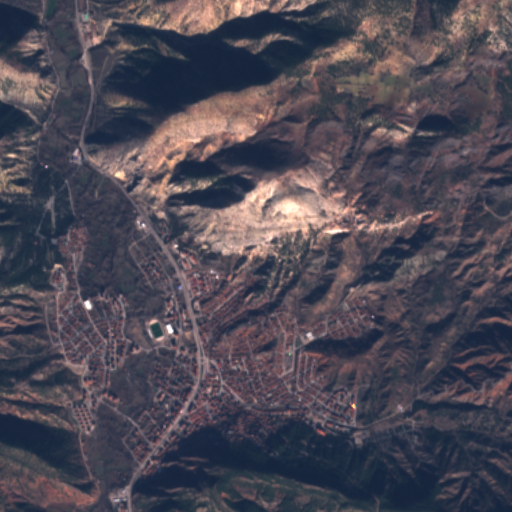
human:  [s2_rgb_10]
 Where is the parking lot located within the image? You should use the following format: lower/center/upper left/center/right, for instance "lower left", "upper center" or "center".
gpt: The parking lot is located in the center left of the image.
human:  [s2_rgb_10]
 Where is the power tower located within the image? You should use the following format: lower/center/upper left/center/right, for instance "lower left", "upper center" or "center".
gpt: The power tower is located in the lower left of the image.
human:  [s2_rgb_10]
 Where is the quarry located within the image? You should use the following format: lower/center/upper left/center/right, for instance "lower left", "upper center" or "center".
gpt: The quarry is located in the upper left of the image.
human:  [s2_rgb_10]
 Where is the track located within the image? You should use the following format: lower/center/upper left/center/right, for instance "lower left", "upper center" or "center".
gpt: There is no track in the image.